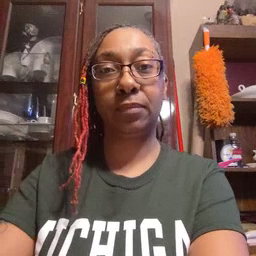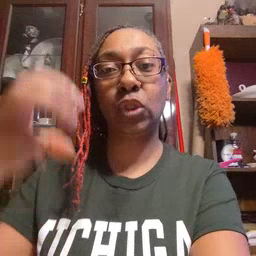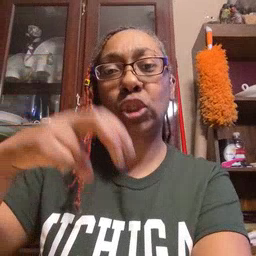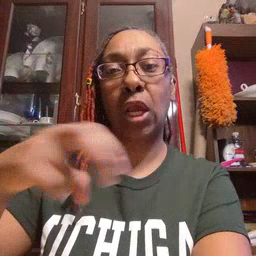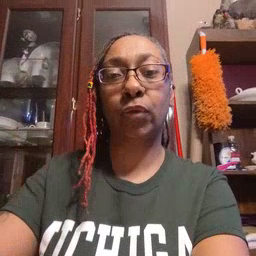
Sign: chair